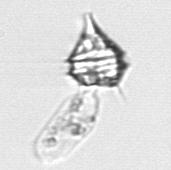
Label: Protoperidinium